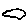
Label: cloud